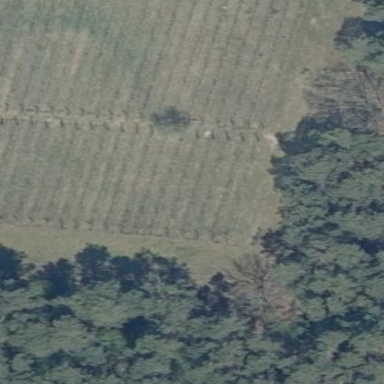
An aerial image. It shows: Vineyard growing grapes.